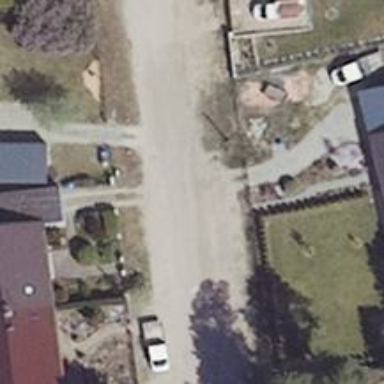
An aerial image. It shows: Residential road with compacted surface.